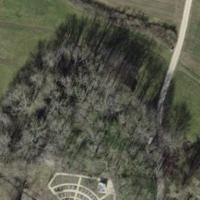
EUNIS habitat code: 41
Species observed at this site:
Rhingia campestris
Clitellaria ephippium
Pyrausta despicata
Cheilosia fasciata
Myathropa florea
Criorhina ranunculi
Melanostoma scalare
Meliscaeva cinctella
Baccha elongata
Epistrophe eligans
Fagisyrphus cincta
Cheilosia albipila
Scaeva selenitica
Dasysyrphus tricinctus
Volucella inflata
Dasysyrphus venustus
Colletes cunicularius
Eupeodes latifasciatus
Philhelius citrofasciata
Chloromyia formosa
Eristalis tenax
Orthetrum brunneum
Parasyrphus punctulatus
Sicus ferrugineus
Chrysotoxum cautum
Eristalis pertinax
Brachypalpus valgus